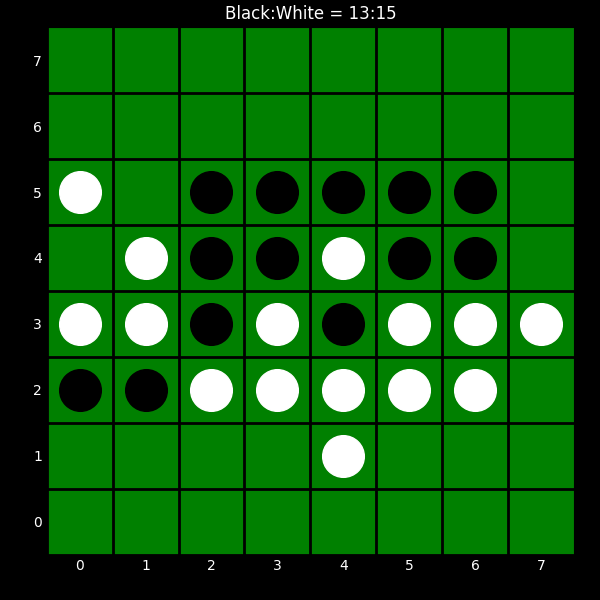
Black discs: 13
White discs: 15